Question: I tried to open my second fragment from my 1st fragment but that giving me error.
I tried as <URL> but didn't understand. Please can some one explain and solve this error in simpler way.
Here is my code :
'''
FragmentManager fragmentManager=getActivity().getFragmentManager();
FragmentTransaction fragmentTransaction=fragmentManager.beginTransaction();
fragmentTransaction.replace(R.id.profile_f, new UProfileFragment()); //My second Fragment | & | home_layout is frame layout
fragmentTransaction.addToBackStack(null);
fragmentTransaction.commit();
'''
and Here is my android studio screen error Screenshot :

Screenshot of exact
<URL>
Edit : Thank you for your answers this problem was due to androidx library and old android library's code mix up. i was using the old app compact library instead of androidx library. i changed the fragment and function to androidx and it did work.
Note for new Android developer: please use one compact library's code (either androidx or android old)
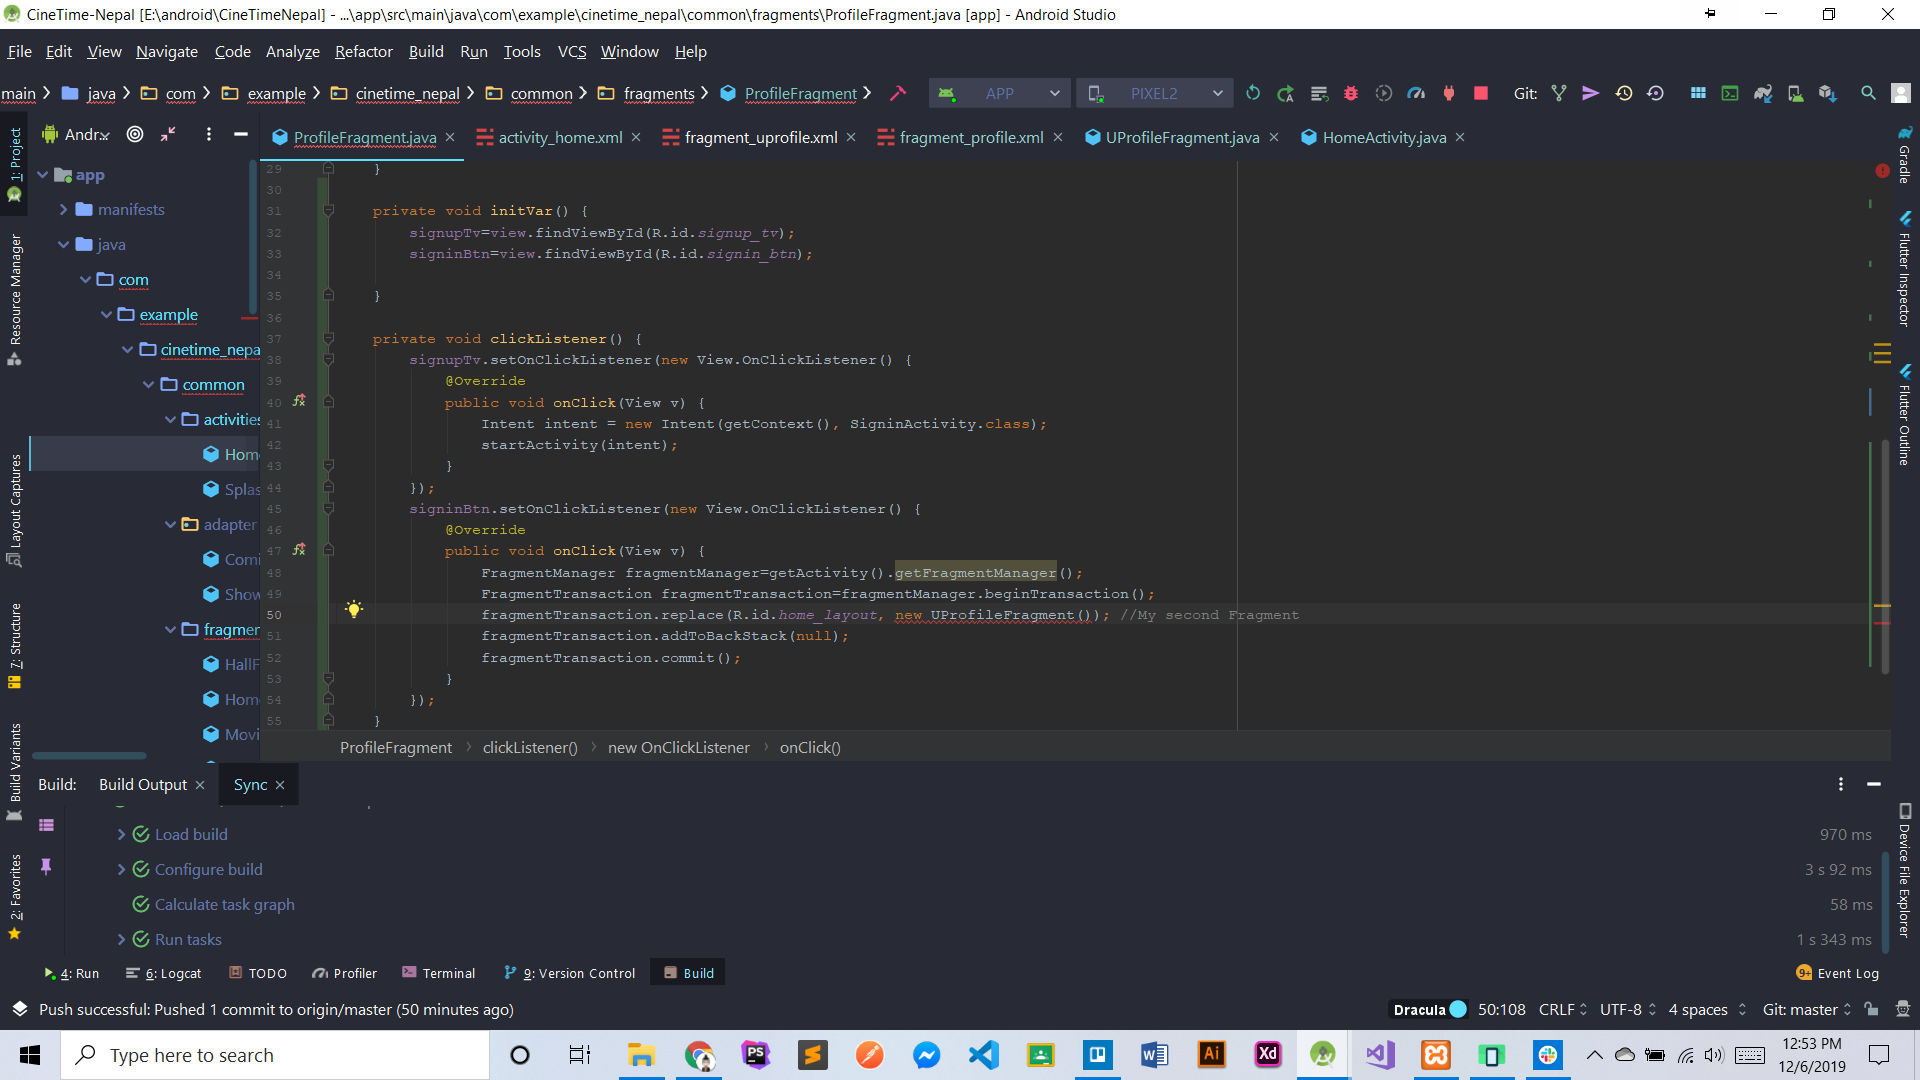
Answer: As already suggested, use 'getSupportFragmentManager()' AND make sure that your 'UProfileFragment' inherits from 'androidx.fragment.app.Fragment' in case you use AndroidX or 'android.support.v4.app.Fragment' in case you don't.
Your Activity should inherit from 'AppCompatActivity'